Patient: sex M, age 64
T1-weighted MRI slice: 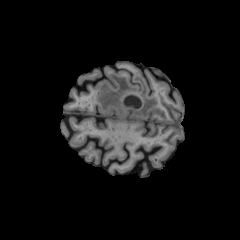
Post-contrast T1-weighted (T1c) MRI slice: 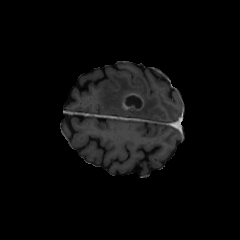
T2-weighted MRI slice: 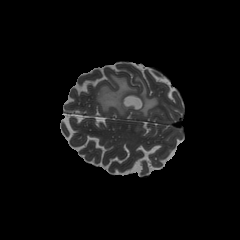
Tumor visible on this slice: yes
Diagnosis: Glioblastoma, IDH-wildtype
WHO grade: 4